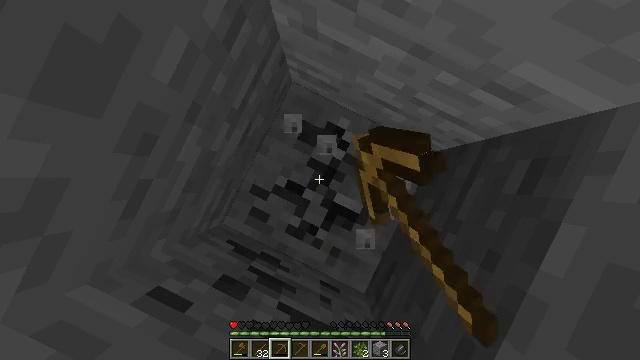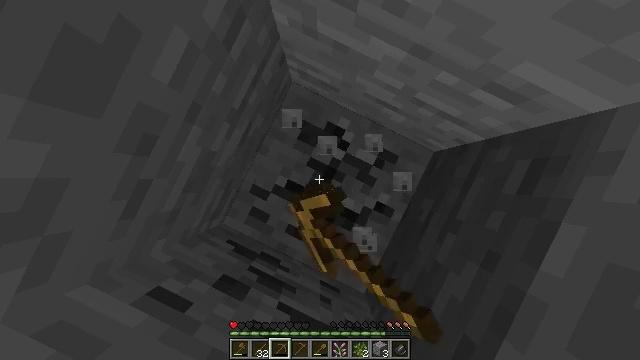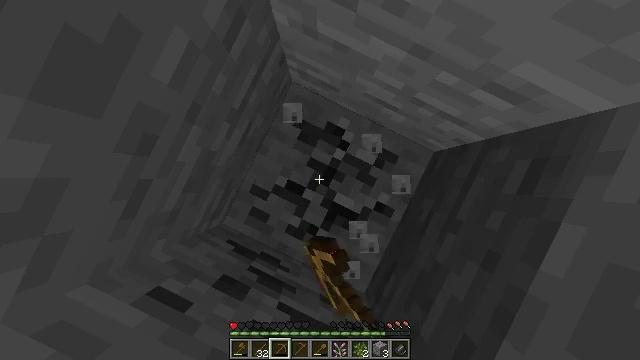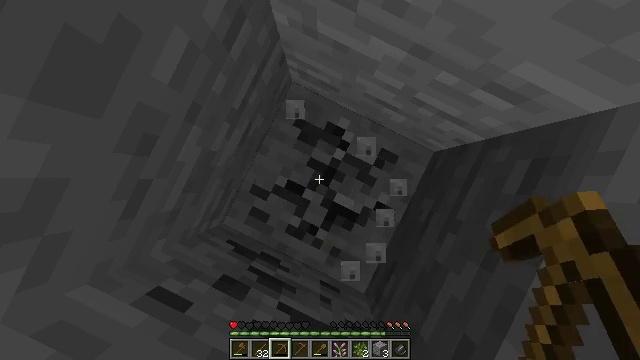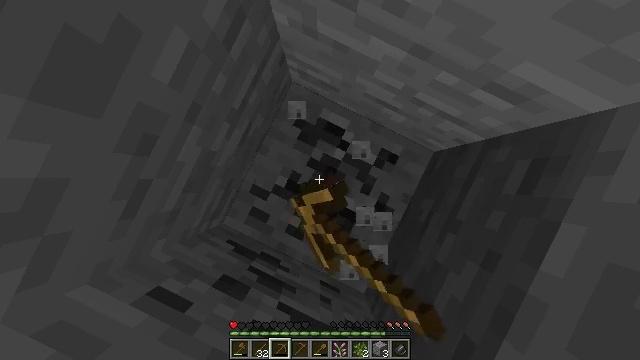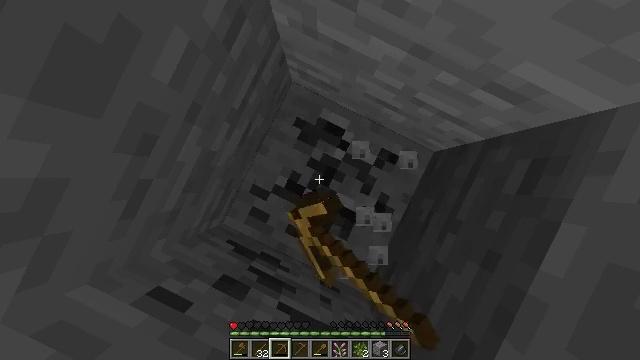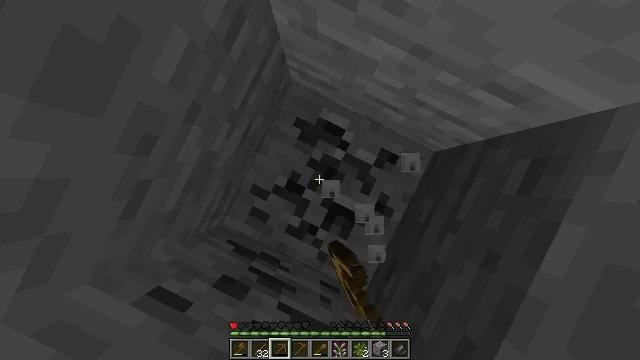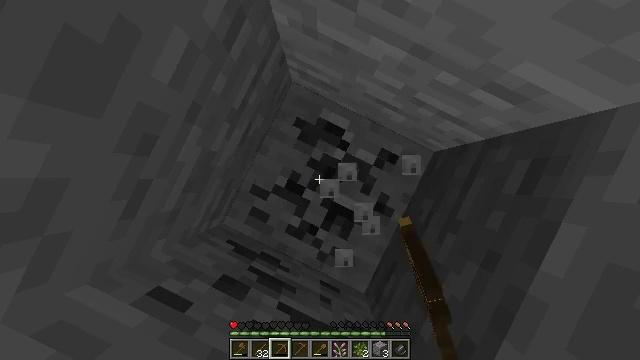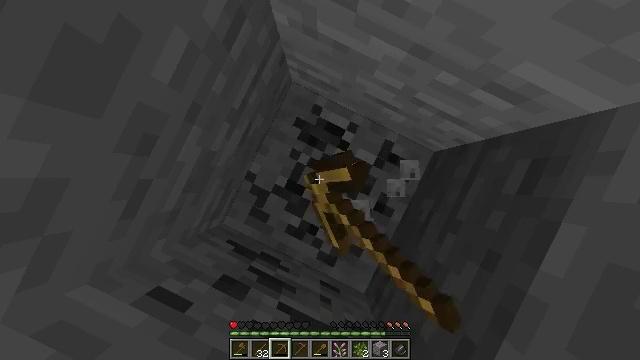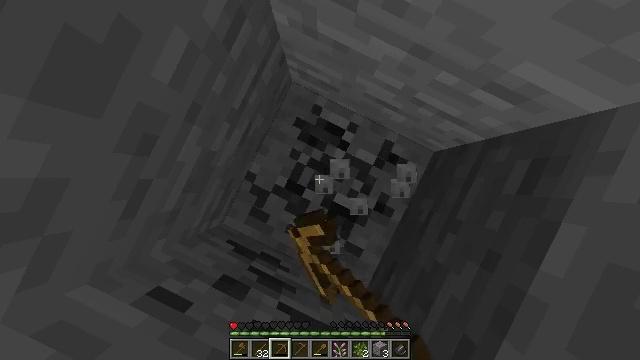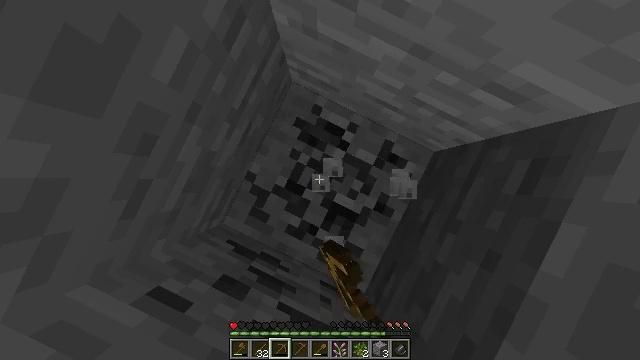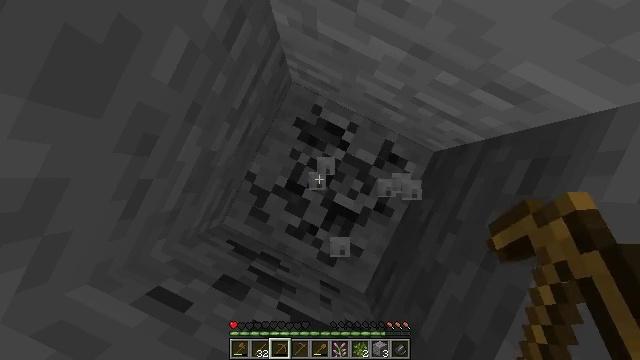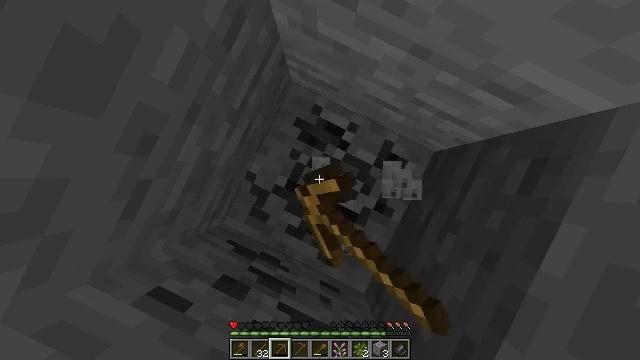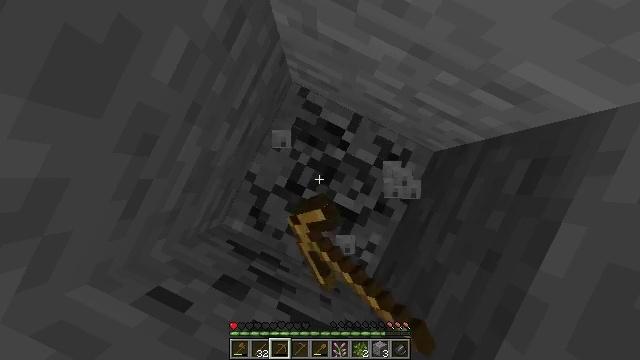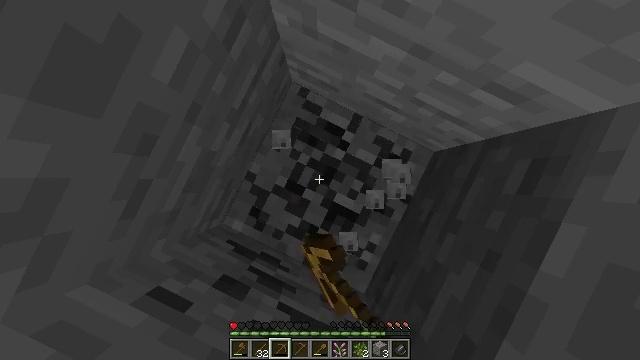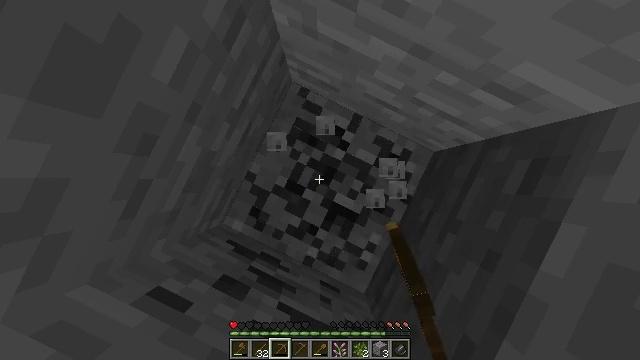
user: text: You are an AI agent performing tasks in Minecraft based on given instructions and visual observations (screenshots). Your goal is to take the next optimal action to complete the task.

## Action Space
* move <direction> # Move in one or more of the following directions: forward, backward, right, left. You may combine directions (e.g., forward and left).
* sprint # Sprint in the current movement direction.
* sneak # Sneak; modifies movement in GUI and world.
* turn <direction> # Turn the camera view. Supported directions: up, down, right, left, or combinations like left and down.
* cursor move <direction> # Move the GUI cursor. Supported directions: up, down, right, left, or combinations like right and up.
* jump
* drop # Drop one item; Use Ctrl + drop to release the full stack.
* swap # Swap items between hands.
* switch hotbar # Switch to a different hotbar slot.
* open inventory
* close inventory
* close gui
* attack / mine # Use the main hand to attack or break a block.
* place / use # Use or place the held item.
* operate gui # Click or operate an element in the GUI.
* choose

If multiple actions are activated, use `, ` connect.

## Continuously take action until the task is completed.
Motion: motion action
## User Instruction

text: Extract coal from the ore block.
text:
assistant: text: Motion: attack / mine
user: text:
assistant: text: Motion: attack / mine
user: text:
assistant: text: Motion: attack / mine
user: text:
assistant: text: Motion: attack / mine
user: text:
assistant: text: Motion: attack / mine
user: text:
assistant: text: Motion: attack / mine
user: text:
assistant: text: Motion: attack / mine
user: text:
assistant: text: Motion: attack / mine
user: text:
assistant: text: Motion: attack / mine
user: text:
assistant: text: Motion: attack / mine
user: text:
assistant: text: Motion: attack / mine
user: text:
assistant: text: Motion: attack / mine
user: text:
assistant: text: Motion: attack / mine
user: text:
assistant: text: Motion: attack / mine
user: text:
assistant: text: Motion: attack / mine
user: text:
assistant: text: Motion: attack / mine
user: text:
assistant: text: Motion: attack / mine
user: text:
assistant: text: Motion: attack / mine
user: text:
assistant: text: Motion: attack / mine
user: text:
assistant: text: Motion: attack / mine
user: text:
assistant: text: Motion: attack / mine
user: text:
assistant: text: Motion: attack / mine